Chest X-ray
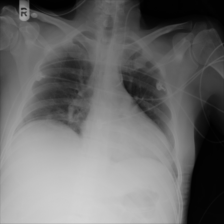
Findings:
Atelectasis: negative
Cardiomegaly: negative
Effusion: negative
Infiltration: negative
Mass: negative
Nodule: negative
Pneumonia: negative
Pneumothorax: negative
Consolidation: negative
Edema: negative
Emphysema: negative
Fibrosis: negative
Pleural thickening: negative
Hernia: negative